Breast ultrasound image
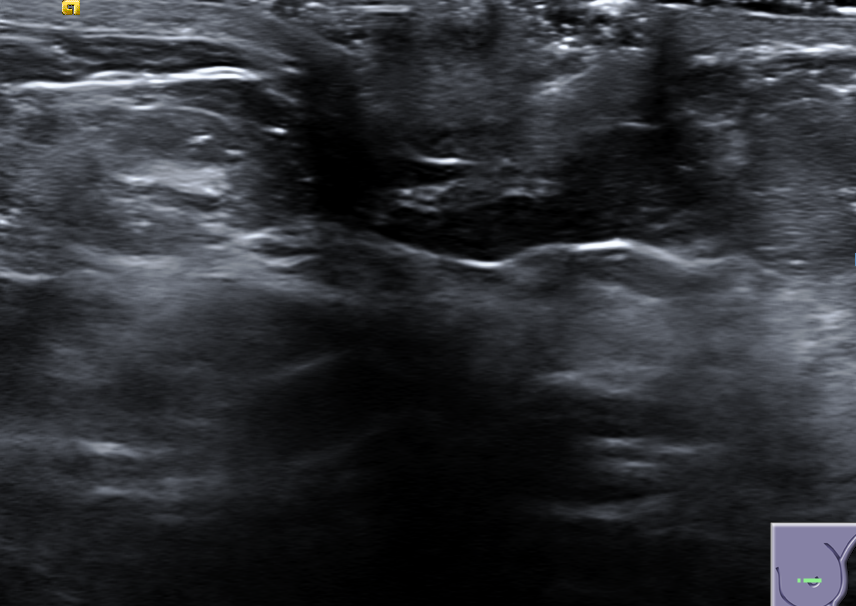
Diagnosis: normal